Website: lowes
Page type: account-selection
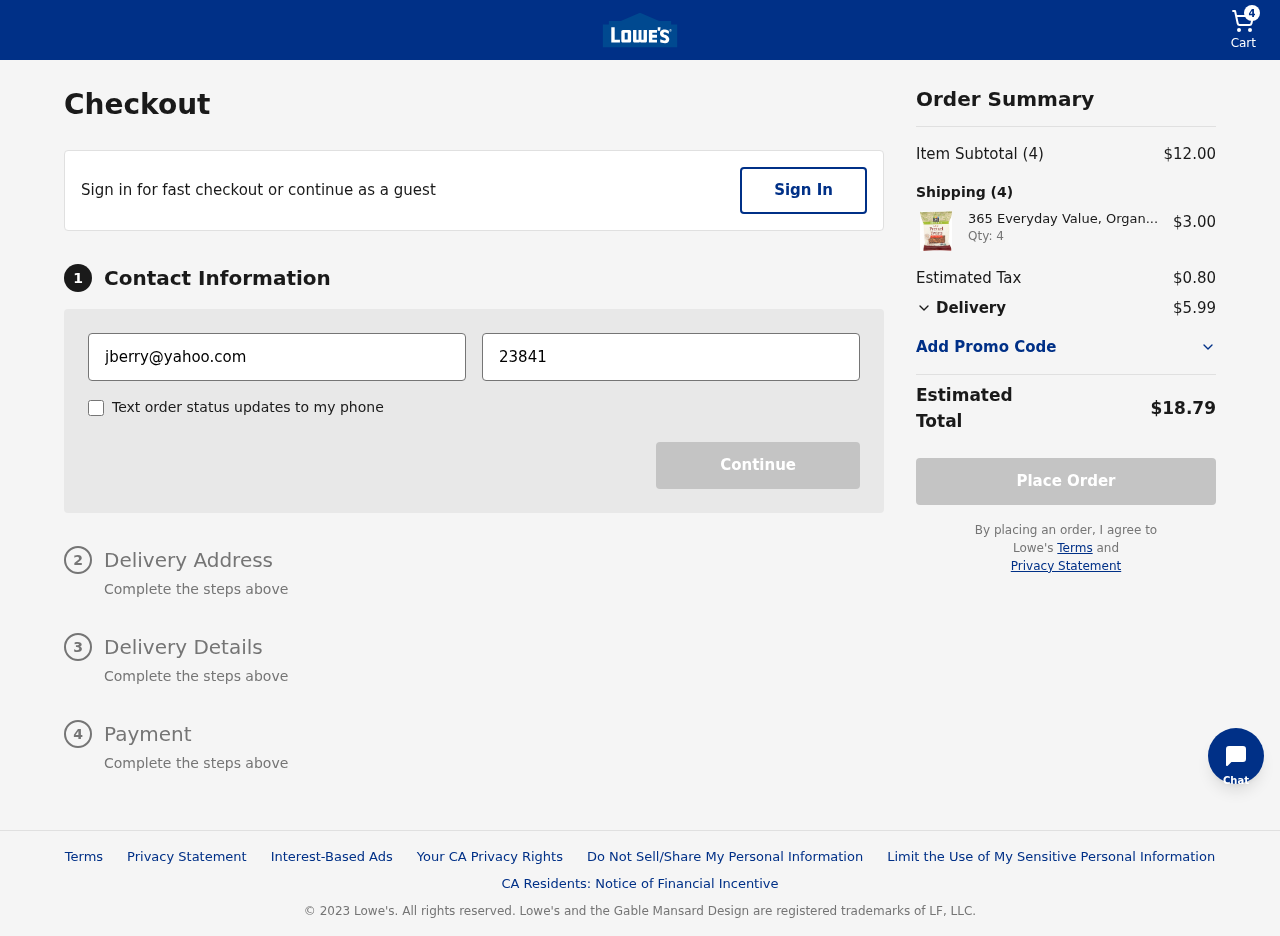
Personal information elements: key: PII_EMAIL
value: jberry@yahoo.com
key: PII_PHONE
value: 2384151804
Product elements: key: PRODUCT1_NAME
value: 365 Everyday Value, Organic Mini Pretzel Twists, Unsalted, 8 oz
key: PRODUCT1_PRICE
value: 3
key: PRODUCT1_QUANTITY
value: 4
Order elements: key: ORDER_NUM_ITEMS
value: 4
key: ORDER_SUBTOTAL
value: $12.00
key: ORDER_TAX
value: $0.80
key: ORDER_SHIPPING_COST
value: $5.99
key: ORDER_TOTAL
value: $18.79